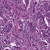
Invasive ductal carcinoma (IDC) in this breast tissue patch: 1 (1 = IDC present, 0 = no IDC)